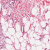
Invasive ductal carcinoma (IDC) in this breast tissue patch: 0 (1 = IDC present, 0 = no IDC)